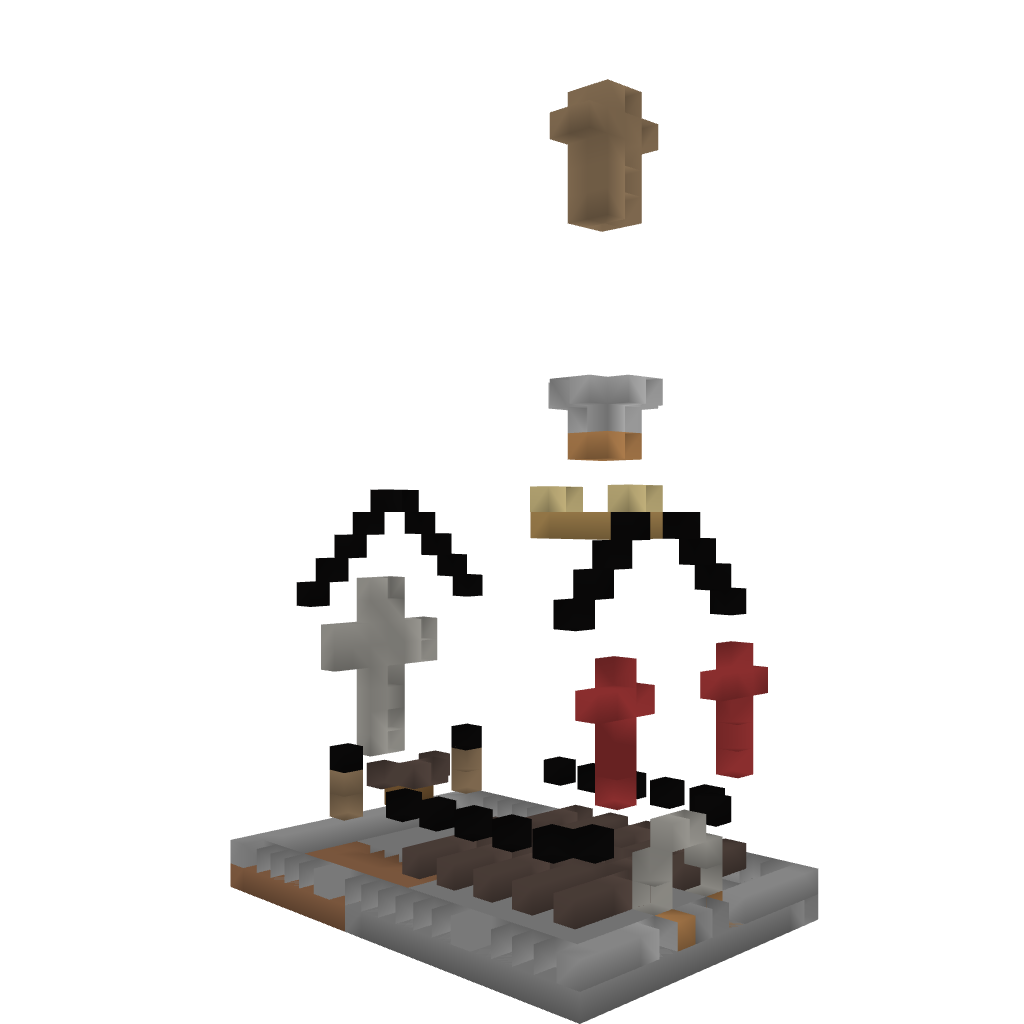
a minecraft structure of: Church